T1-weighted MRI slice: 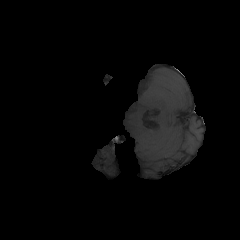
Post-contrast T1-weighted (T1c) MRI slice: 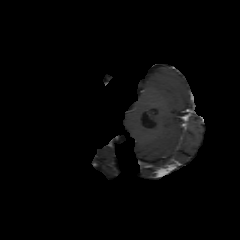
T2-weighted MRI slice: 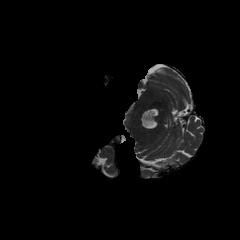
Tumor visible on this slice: no